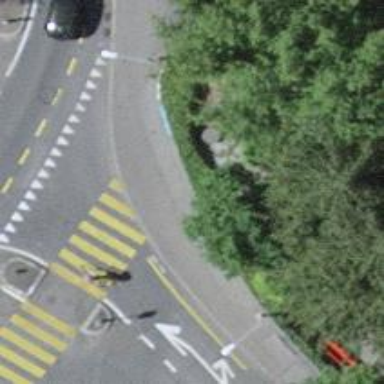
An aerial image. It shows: Kerb barrier.